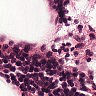
Metastatic tissue present: no